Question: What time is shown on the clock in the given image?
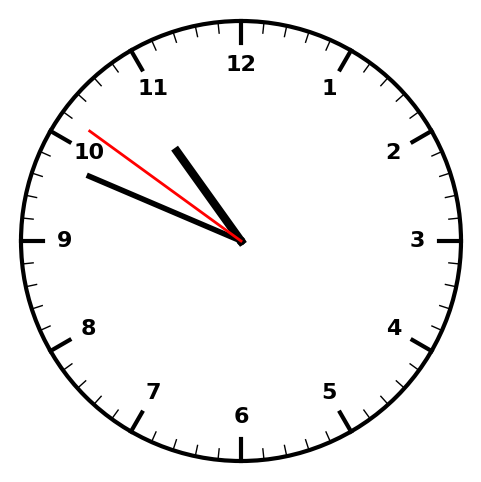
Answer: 10:48:51